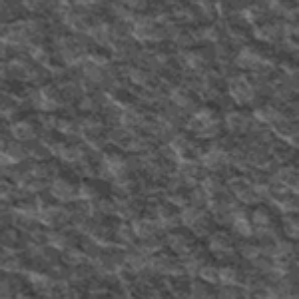
Label: frost